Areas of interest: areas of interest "Media Organization"
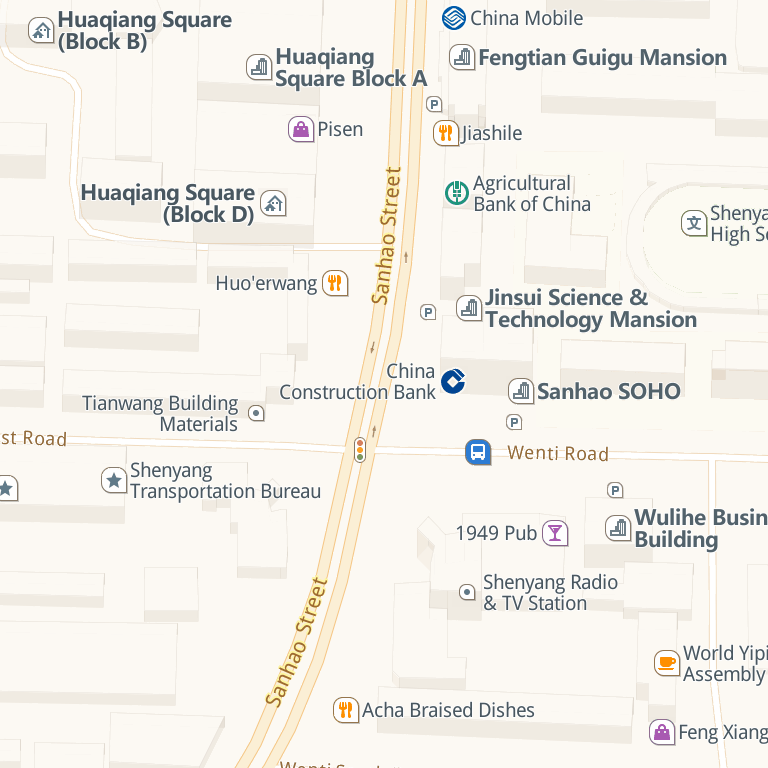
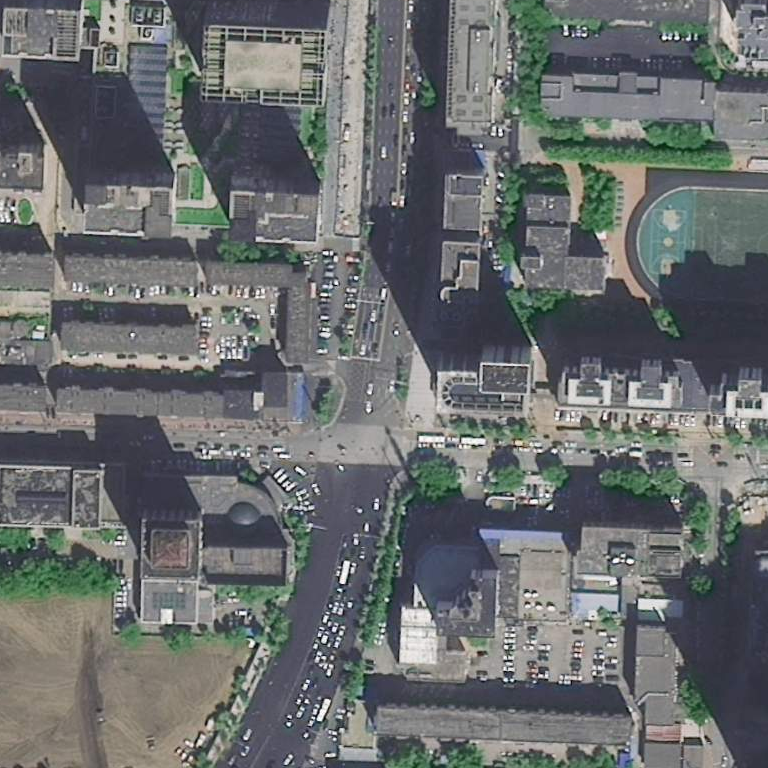